Question: In Eclipse Window>Show View, in the bottom we can see a text saying "use f2 to display the description for a selected view" now if we select any view and press f2, it always show "no description available" .
Now I have created a View and that view is available in showView eclipse menu , but I want to set the description for the same.
So in ViewPart, where exactly I need to do the description setting.

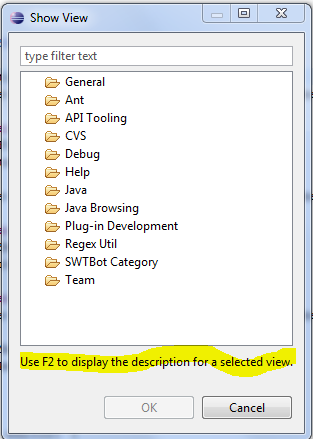
Answer: According to <URL> bug report, the description is set in the 'description' tag of the view in the 'plugin.xml'.
An example:
'''
<view
name="Sample View"
icon="icons/sample.gif"
category="test"
class="test.views.SampleView"
id="test.views.SampleView">
<description>A very long descriptive text.
With a new line comes still more.
And more ... and more.</description>
</view>
'''
Result: